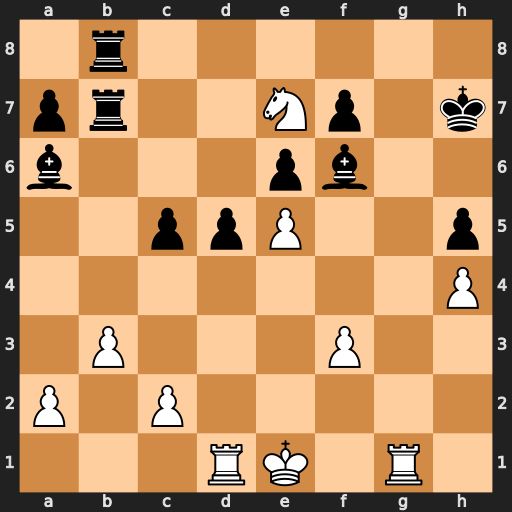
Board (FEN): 1r6/pr2Np1k/b3pb2/2ppP2p/7P/1P3P2/P1P5/3RK1R1
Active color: w
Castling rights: -
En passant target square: -
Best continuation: exf6 Rxe7 fxe7